Field crop: maize
Growth stage: 1
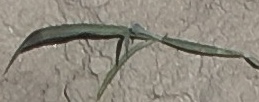
Species: sorghum